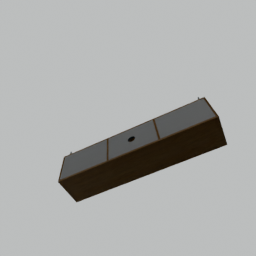
Label: furniture